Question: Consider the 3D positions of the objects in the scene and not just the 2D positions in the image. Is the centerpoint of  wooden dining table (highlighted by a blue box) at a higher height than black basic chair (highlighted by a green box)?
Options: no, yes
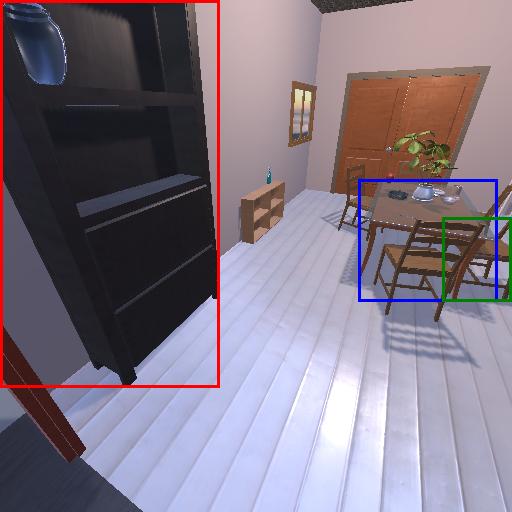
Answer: no